Aerial crown-view tile of a tropical tree (Barro Colorado Island, Panama), acquired 20250818:
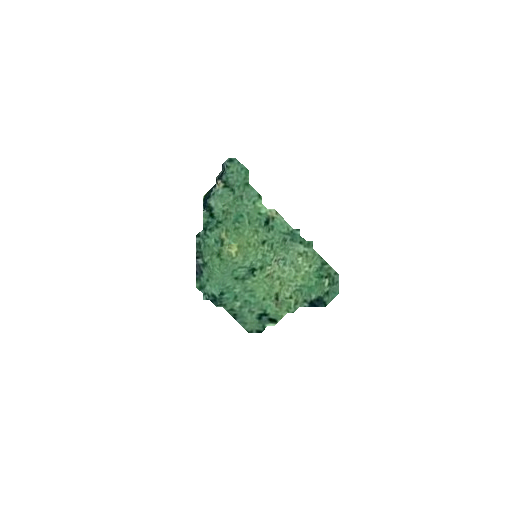
Species: Protium stevensonii
GBIF accepted scientific name: Tetragastris panamensis
Crown area: 20.481 m²